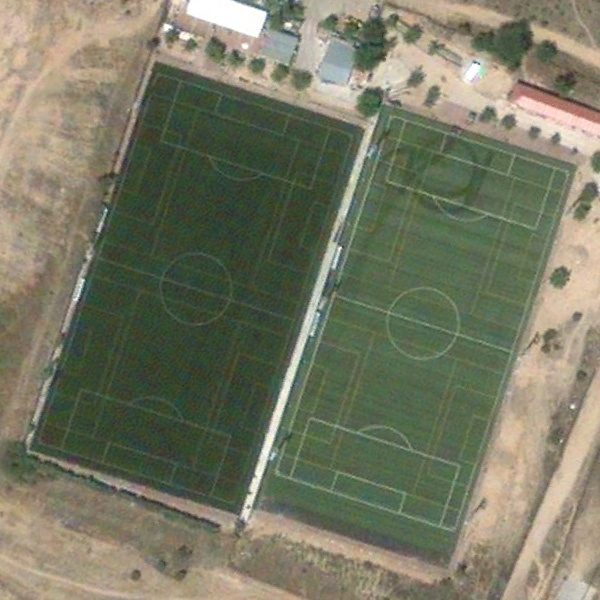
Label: Playground